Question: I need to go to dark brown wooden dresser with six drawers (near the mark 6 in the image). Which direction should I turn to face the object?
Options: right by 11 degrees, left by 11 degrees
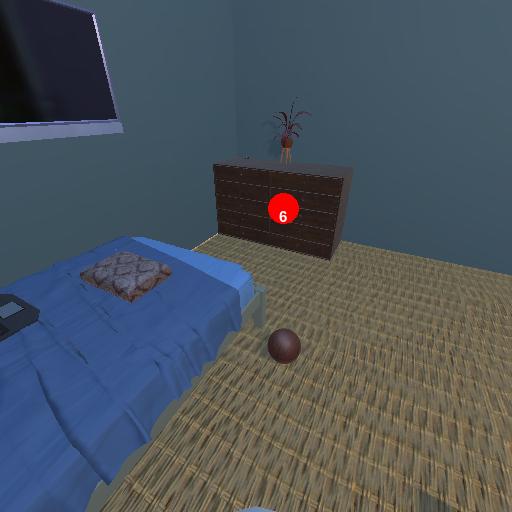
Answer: right by 11 degrees